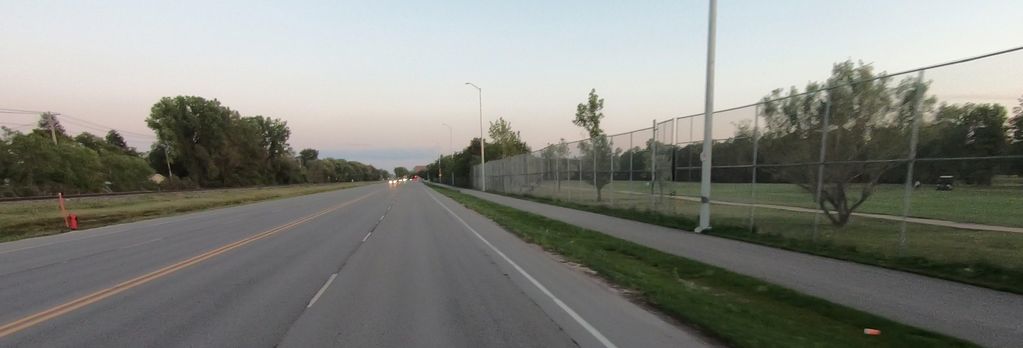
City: winnipeg